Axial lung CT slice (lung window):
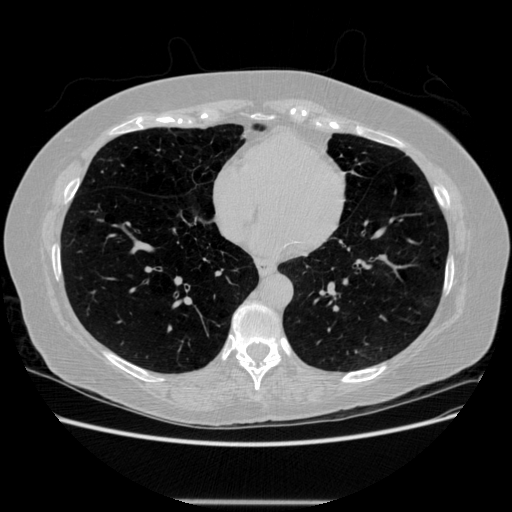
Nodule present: no